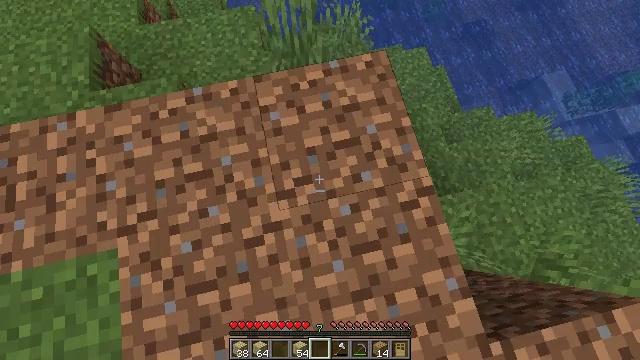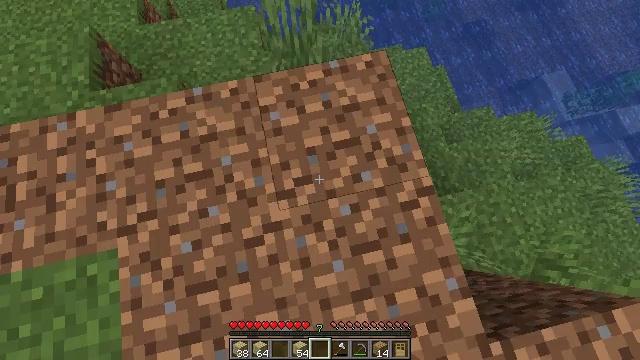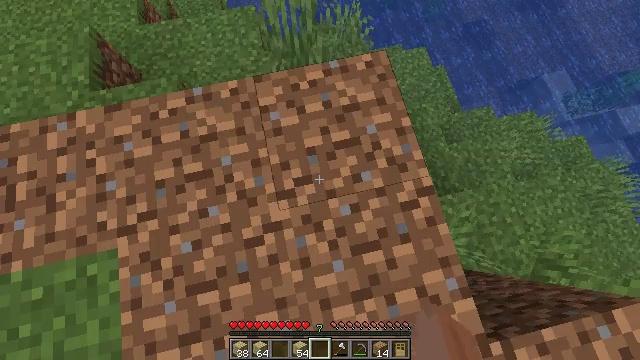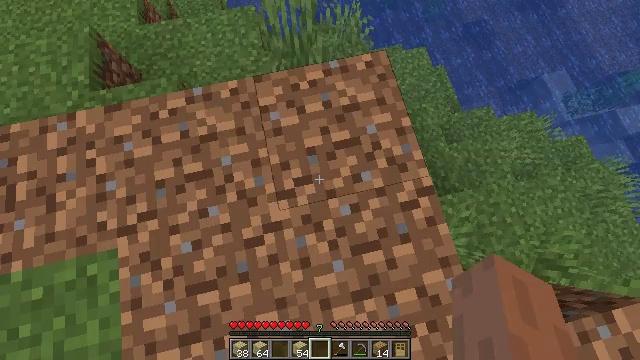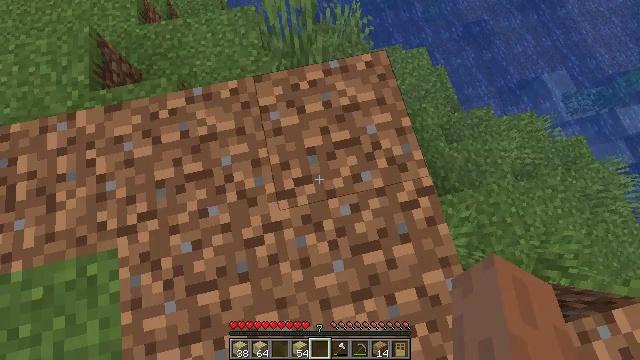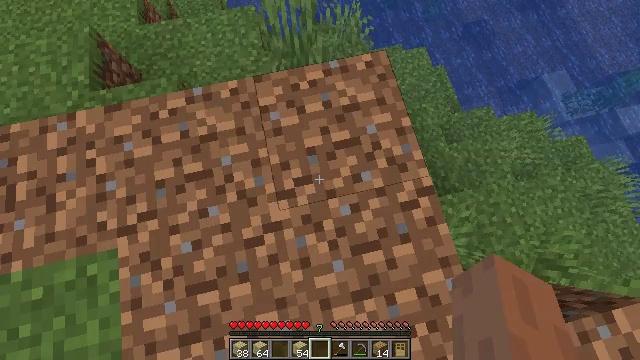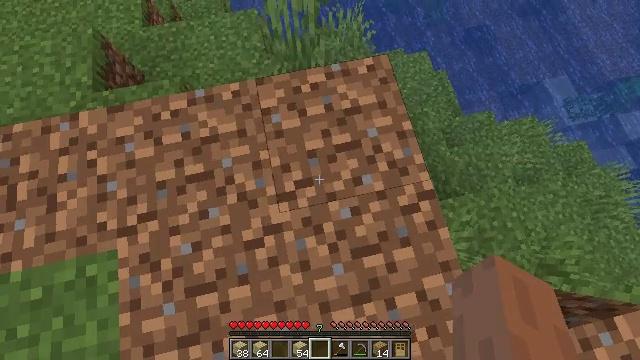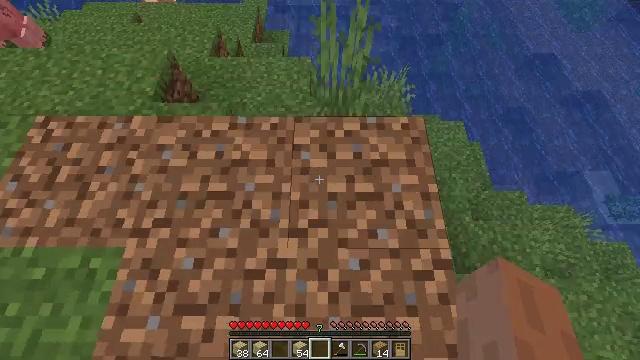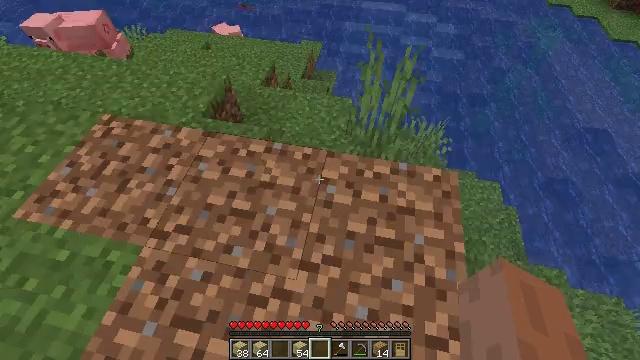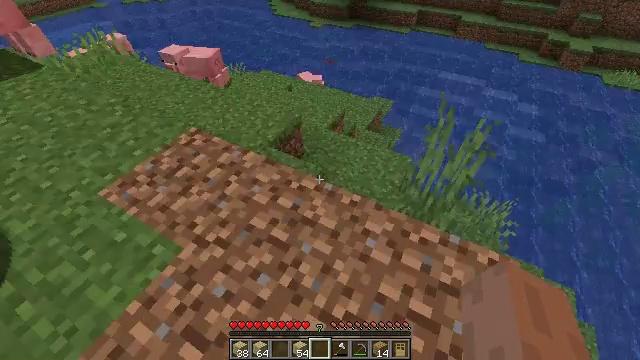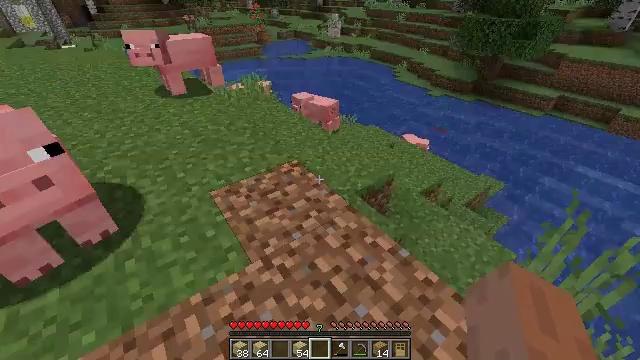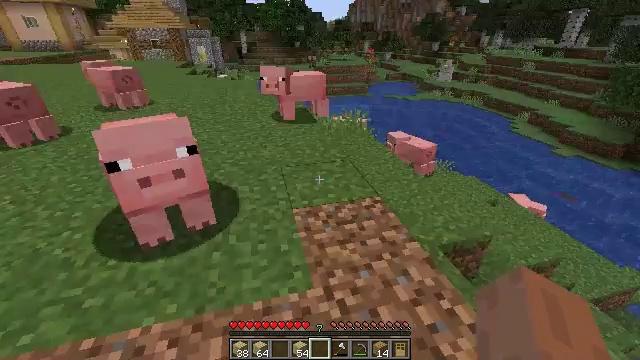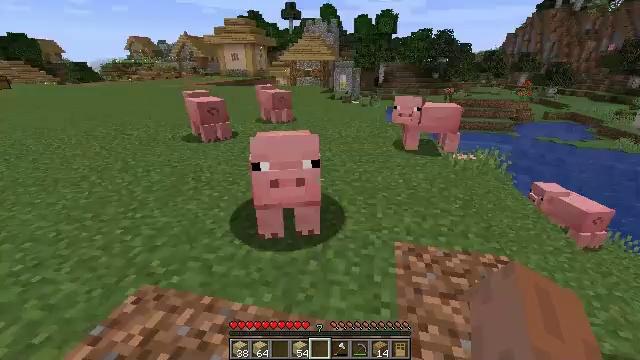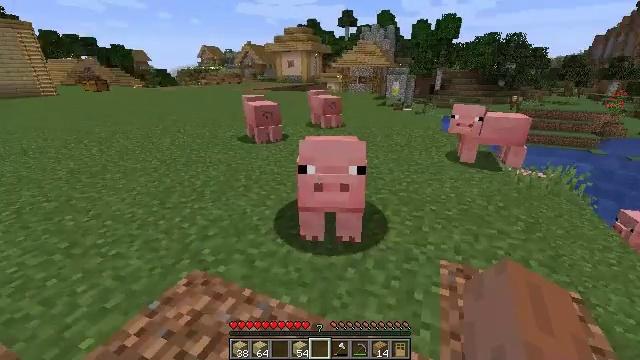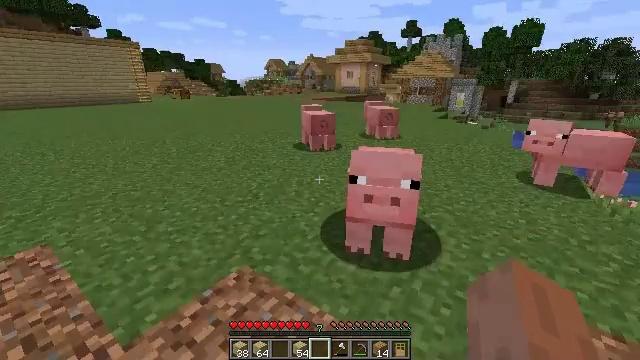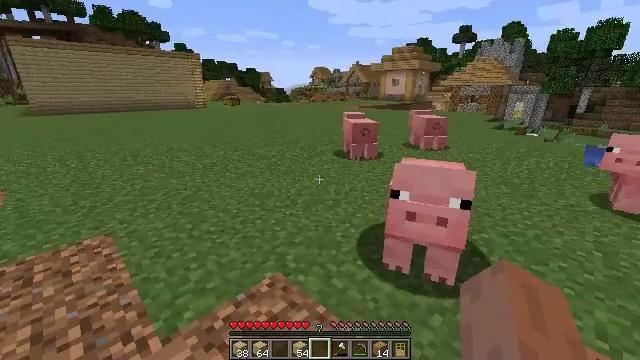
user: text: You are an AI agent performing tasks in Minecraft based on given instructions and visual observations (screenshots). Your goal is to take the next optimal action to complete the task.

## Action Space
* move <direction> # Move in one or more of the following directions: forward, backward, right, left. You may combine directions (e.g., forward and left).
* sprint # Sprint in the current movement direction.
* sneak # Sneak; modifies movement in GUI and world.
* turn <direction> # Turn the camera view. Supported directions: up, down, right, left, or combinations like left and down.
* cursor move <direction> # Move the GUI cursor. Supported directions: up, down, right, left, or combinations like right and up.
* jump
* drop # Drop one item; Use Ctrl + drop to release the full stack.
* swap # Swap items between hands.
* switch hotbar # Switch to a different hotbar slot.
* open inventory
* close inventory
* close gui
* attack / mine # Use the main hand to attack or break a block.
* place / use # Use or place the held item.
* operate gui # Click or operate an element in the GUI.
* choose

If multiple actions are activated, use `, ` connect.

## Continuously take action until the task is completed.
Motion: motion action
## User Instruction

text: Use birch planks and sticks to craft a birch fence.
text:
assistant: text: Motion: no_op
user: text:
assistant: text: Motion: no_op
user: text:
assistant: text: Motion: no_op
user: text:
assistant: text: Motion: no_op
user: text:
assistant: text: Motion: no_op
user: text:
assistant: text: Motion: no_op
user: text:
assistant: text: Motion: turn left and up
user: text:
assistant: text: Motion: turn left and up
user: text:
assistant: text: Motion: turn left and up
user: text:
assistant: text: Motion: turn left and up
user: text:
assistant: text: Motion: turn left and up
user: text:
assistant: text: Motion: turn left and up
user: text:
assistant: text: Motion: turn left and up
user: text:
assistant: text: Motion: turn left and up
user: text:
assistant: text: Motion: move forward, turn left and up
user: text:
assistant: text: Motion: move forward, turn left
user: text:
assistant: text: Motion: move forward
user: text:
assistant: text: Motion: move forward
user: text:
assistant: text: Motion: move forward
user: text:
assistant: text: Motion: move forward
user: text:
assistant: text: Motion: move forward
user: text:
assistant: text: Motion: move forward, turn left
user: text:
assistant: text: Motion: move forward, turn left
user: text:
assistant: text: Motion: move forward, turn left and up
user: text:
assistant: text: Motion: move forward, turn left
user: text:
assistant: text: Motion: move forward, turn left and up
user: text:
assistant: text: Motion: move forward, turn left and up
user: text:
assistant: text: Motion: move forward, turn left and up
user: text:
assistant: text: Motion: move forward, turn left
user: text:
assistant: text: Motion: move forward, turn left